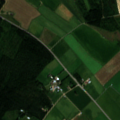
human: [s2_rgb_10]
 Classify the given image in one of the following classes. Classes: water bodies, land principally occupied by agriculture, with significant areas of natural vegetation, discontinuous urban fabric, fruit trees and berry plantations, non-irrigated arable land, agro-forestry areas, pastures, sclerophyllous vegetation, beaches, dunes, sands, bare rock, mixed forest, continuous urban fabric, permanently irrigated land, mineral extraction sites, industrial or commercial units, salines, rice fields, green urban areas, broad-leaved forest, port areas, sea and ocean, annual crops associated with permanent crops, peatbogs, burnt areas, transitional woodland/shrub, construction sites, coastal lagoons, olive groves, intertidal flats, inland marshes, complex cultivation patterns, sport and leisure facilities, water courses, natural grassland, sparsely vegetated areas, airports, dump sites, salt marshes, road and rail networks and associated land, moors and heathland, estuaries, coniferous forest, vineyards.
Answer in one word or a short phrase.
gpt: non-irrigated arable land, land principally occupied by agriculture, with significant areas of natural vegetation, coniferous forest, mixed forest, transitional woodland/shrub